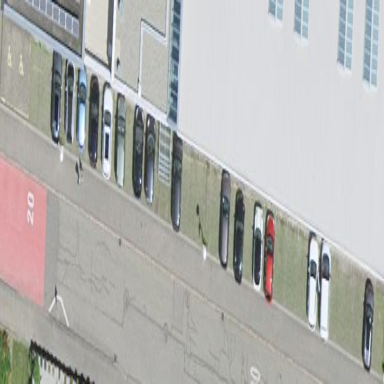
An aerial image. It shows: Street-side parking area.